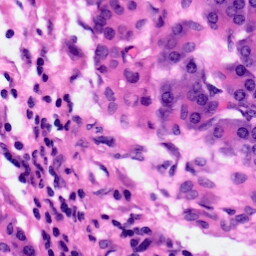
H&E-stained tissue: Pancreatic